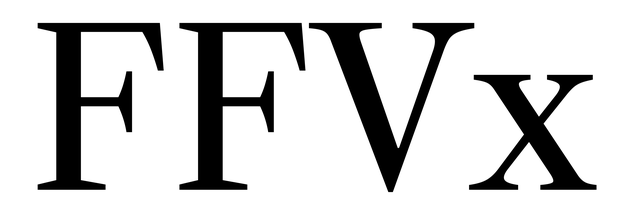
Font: LibreCaslonText_Regular